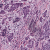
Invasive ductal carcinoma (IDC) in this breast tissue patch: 1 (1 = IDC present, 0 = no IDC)